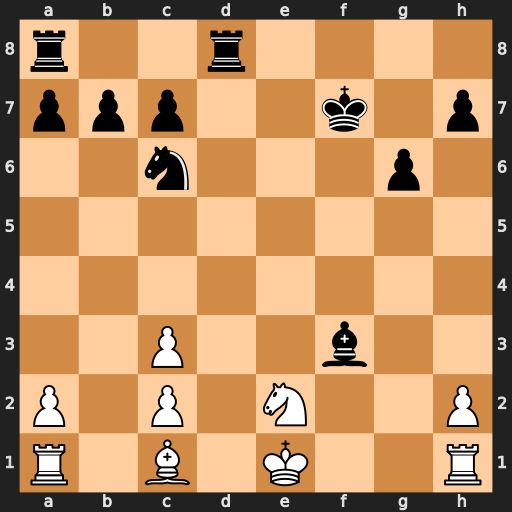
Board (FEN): r2r4/ppp2k1p/2n3p1/8/8/2P2b2/P1P1N2P/R1B1K2R
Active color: w
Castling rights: KQ
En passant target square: -
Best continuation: O-O Kg8 Rxf3